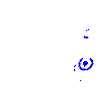
Particle: electron